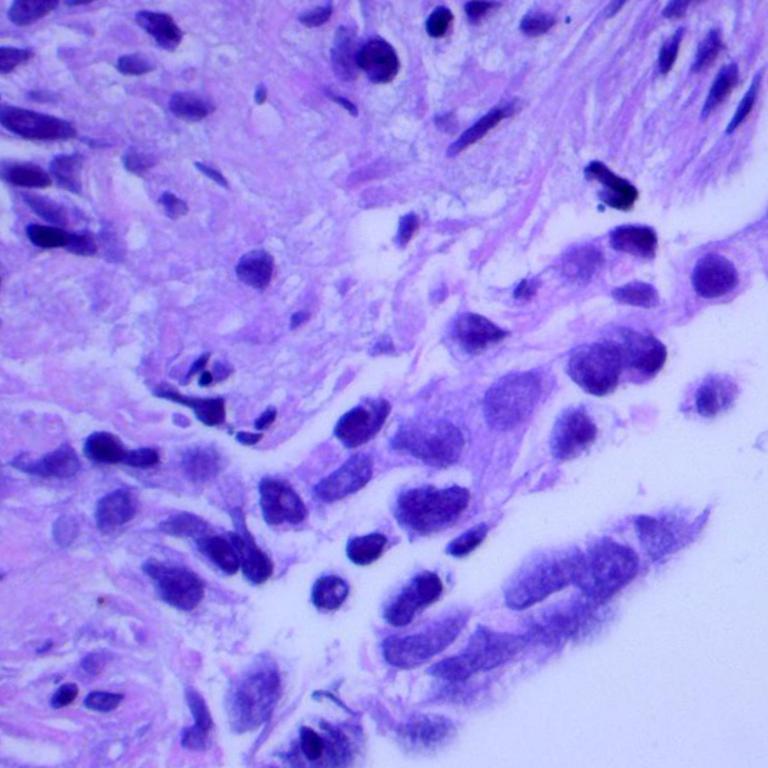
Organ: lung
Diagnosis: adenocarcinomas